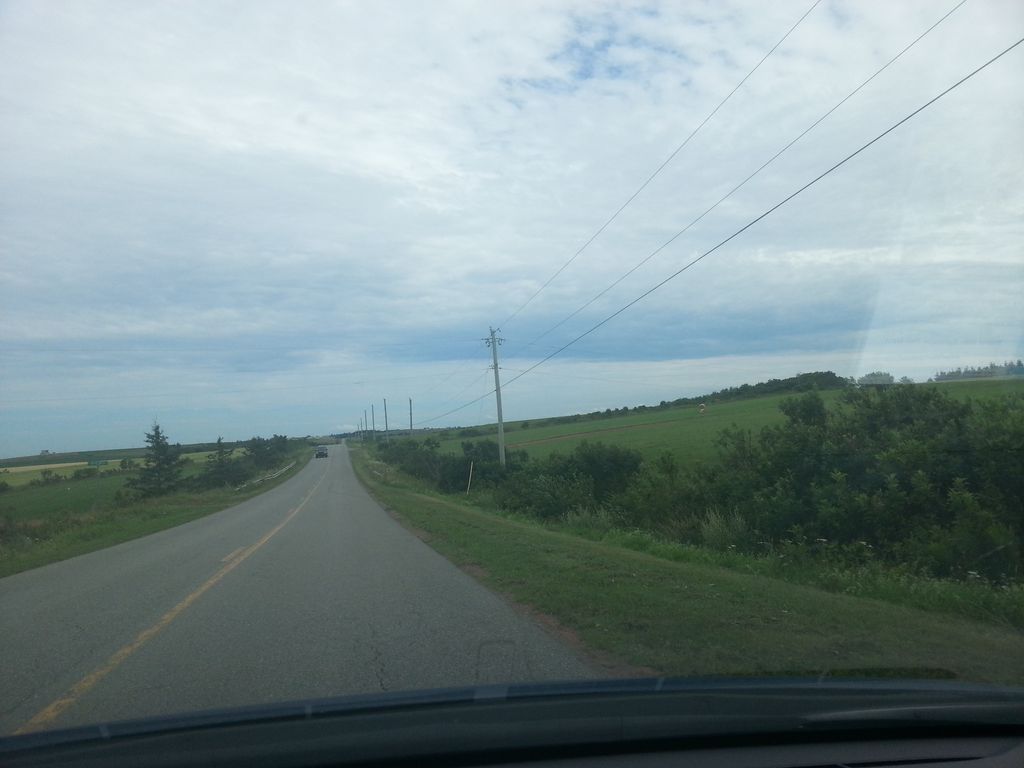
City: charlottetown